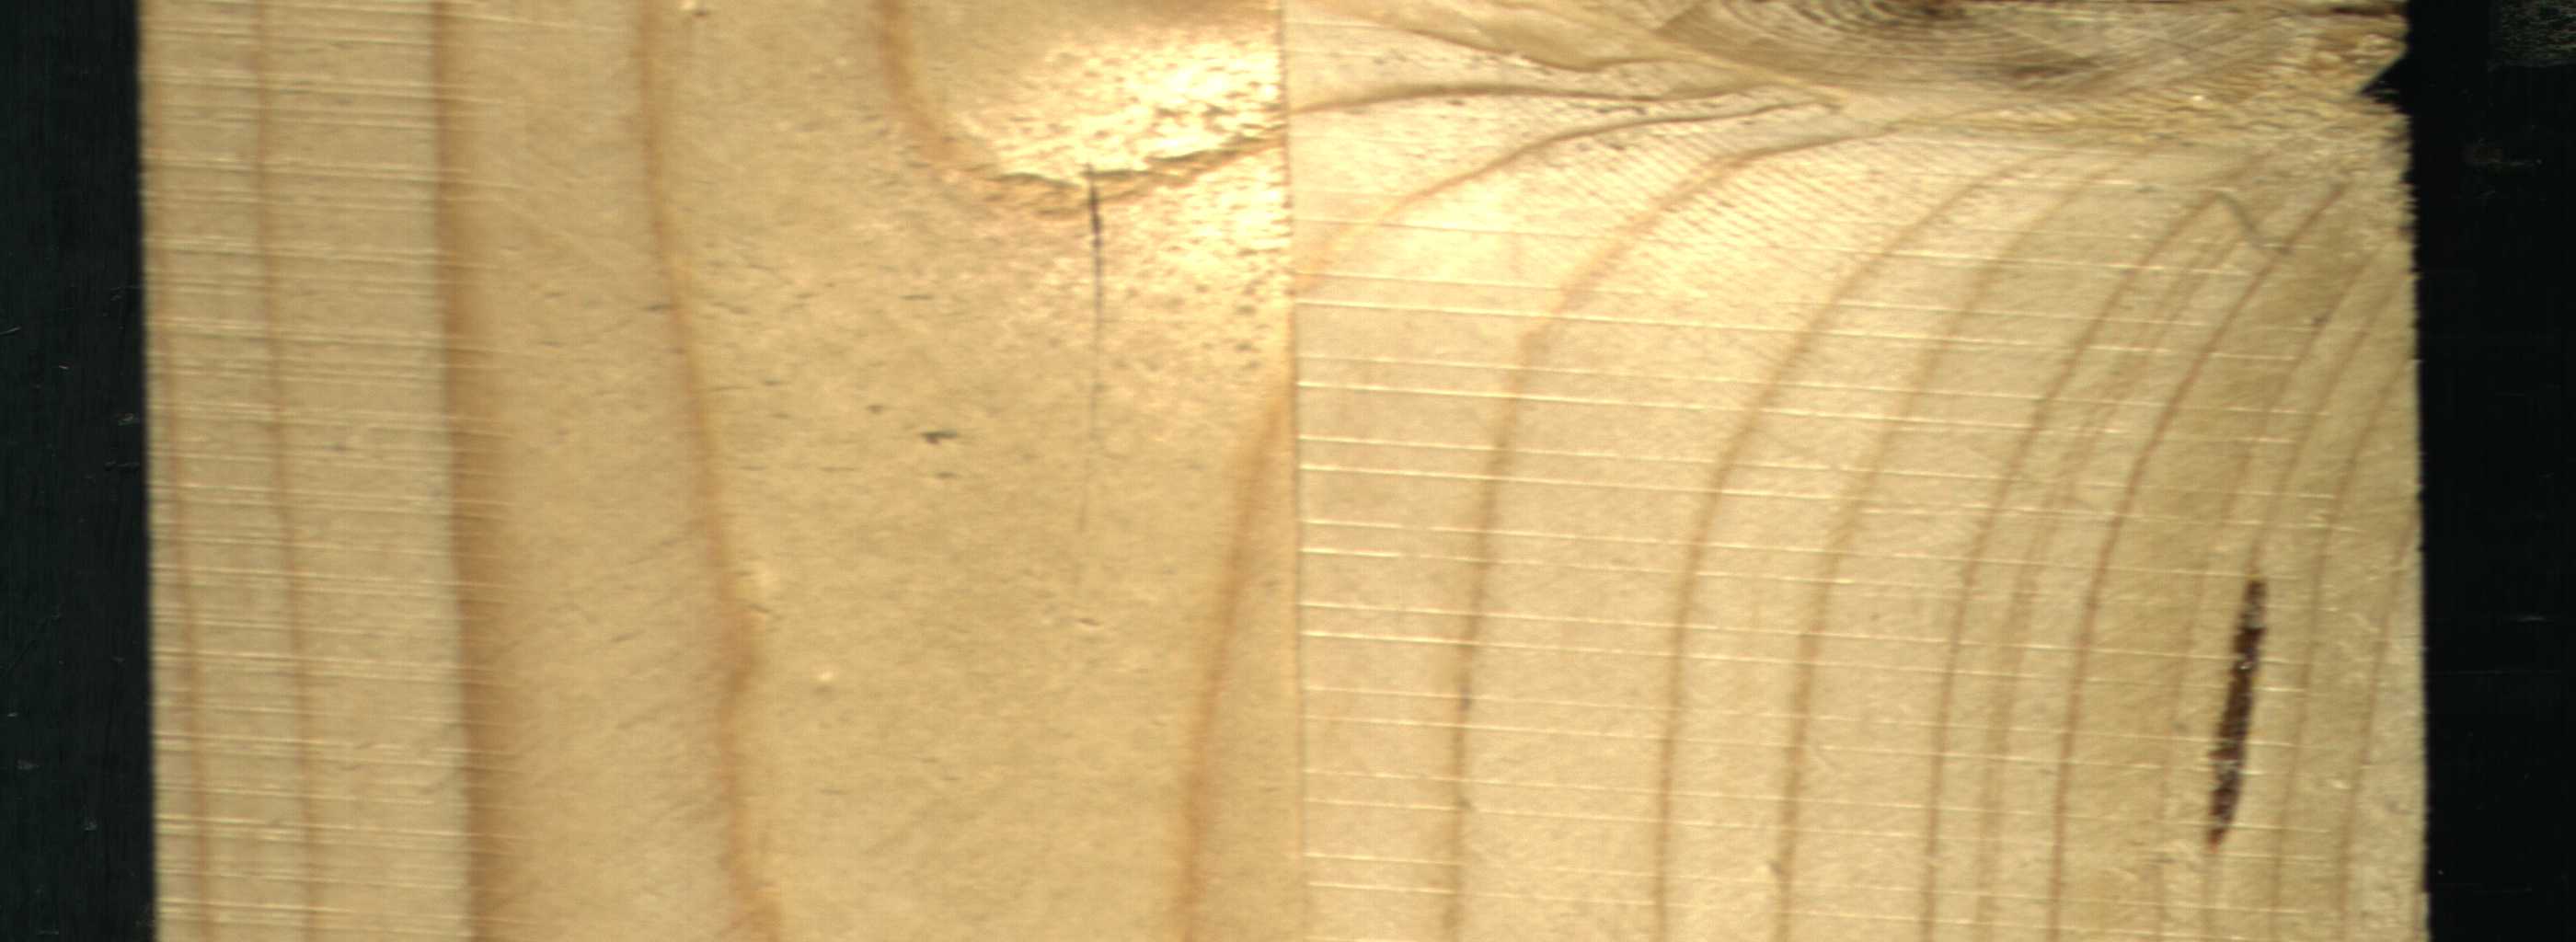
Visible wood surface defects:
resin
Knot_missing
Live_Knot